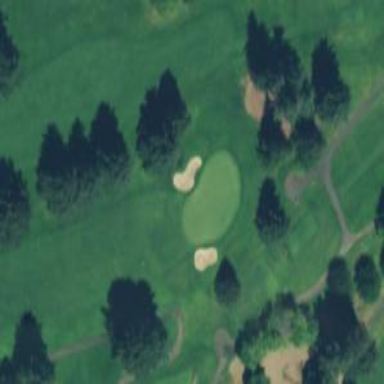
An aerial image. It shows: View of golf hole.